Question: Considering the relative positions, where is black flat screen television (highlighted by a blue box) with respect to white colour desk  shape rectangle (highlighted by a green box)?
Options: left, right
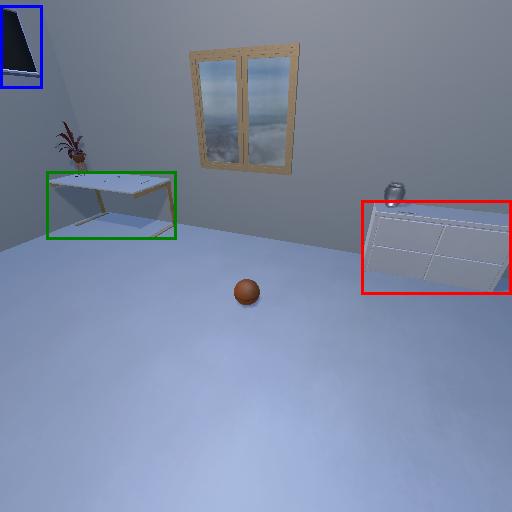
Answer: left